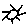
Label: sun